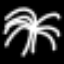
Label: palm tree